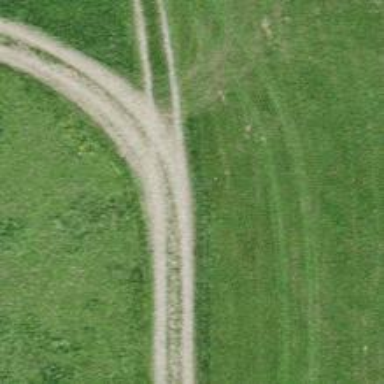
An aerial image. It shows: Unpaved unclassified road.